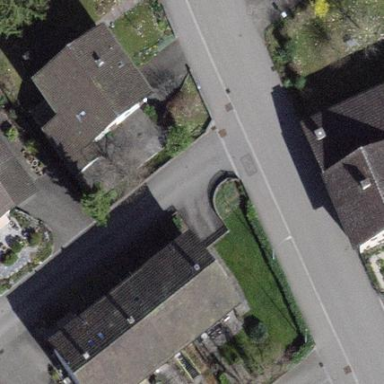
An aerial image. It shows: Detached building.